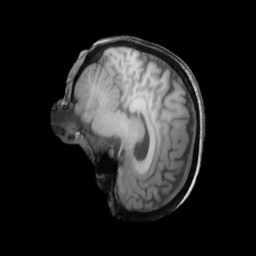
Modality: T1w
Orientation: sagittal
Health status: ill
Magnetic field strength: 3 T